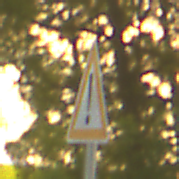
Verkehrszeichen: Gefahrenstelle
Umgebung: Outdoor, RoadRail
Tageszeit: SunriseSunset
Wetter: Clear
Licht: Natural
Jahreszeit: NotSpecified
Kontrast: LowContrast